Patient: sex M, age 31
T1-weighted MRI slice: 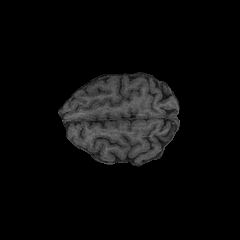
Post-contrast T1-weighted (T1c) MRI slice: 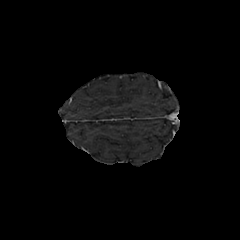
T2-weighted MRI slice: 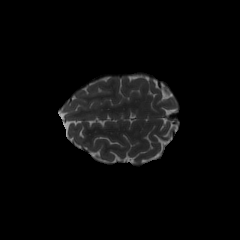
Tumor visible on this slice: yes
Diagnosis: Astrocytoma, IDH-mutant
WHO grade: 2